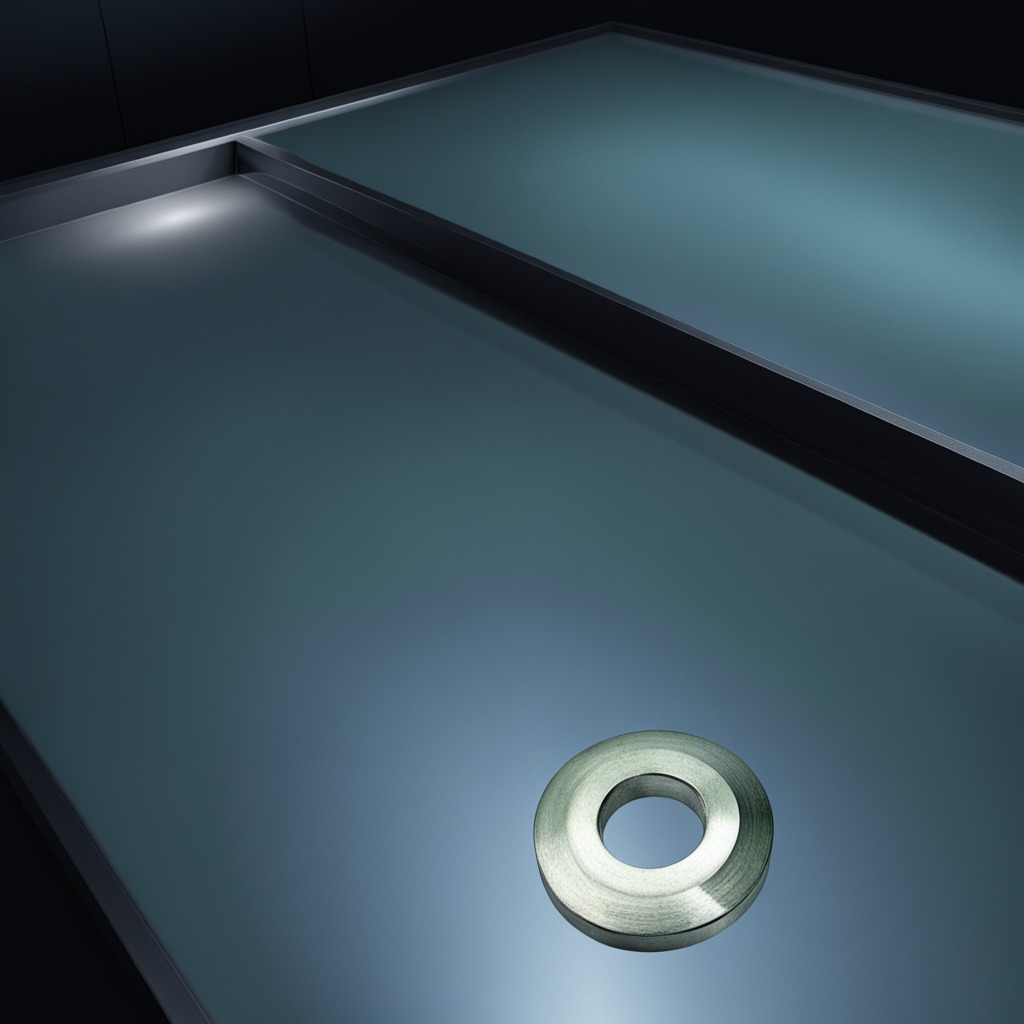
A flat metal washer lies on a clean empty table in a railway signal maintenance room lit by harsh overhead fluorescents photorealistic surface textures crisp shadows high dynamic range